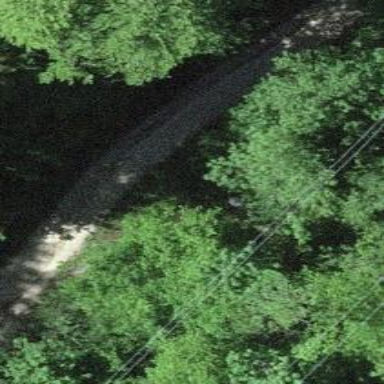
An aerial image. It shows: Track road with grade3 tracktype.